Brain MRI, t1w sequence, axial 2D slice.
Patient: age 32, sex F, weight 95 kg, height 1.95 m
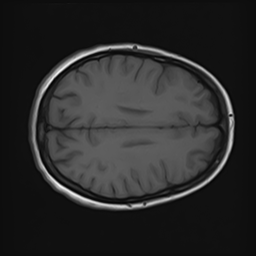